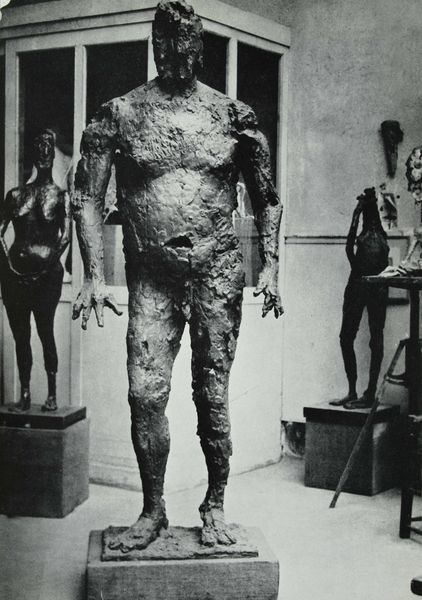
Titel: L'Orage, Das Gewitter
Künstler: Germaine Richier
Standort: Paris
Institution: Musée National d'Art Moderne
Schlagwörter: mann, nackt, akte, sockel, figur, statue, dick, bauch, bronze, foto, ausstellung, plastiken, tempel, museum